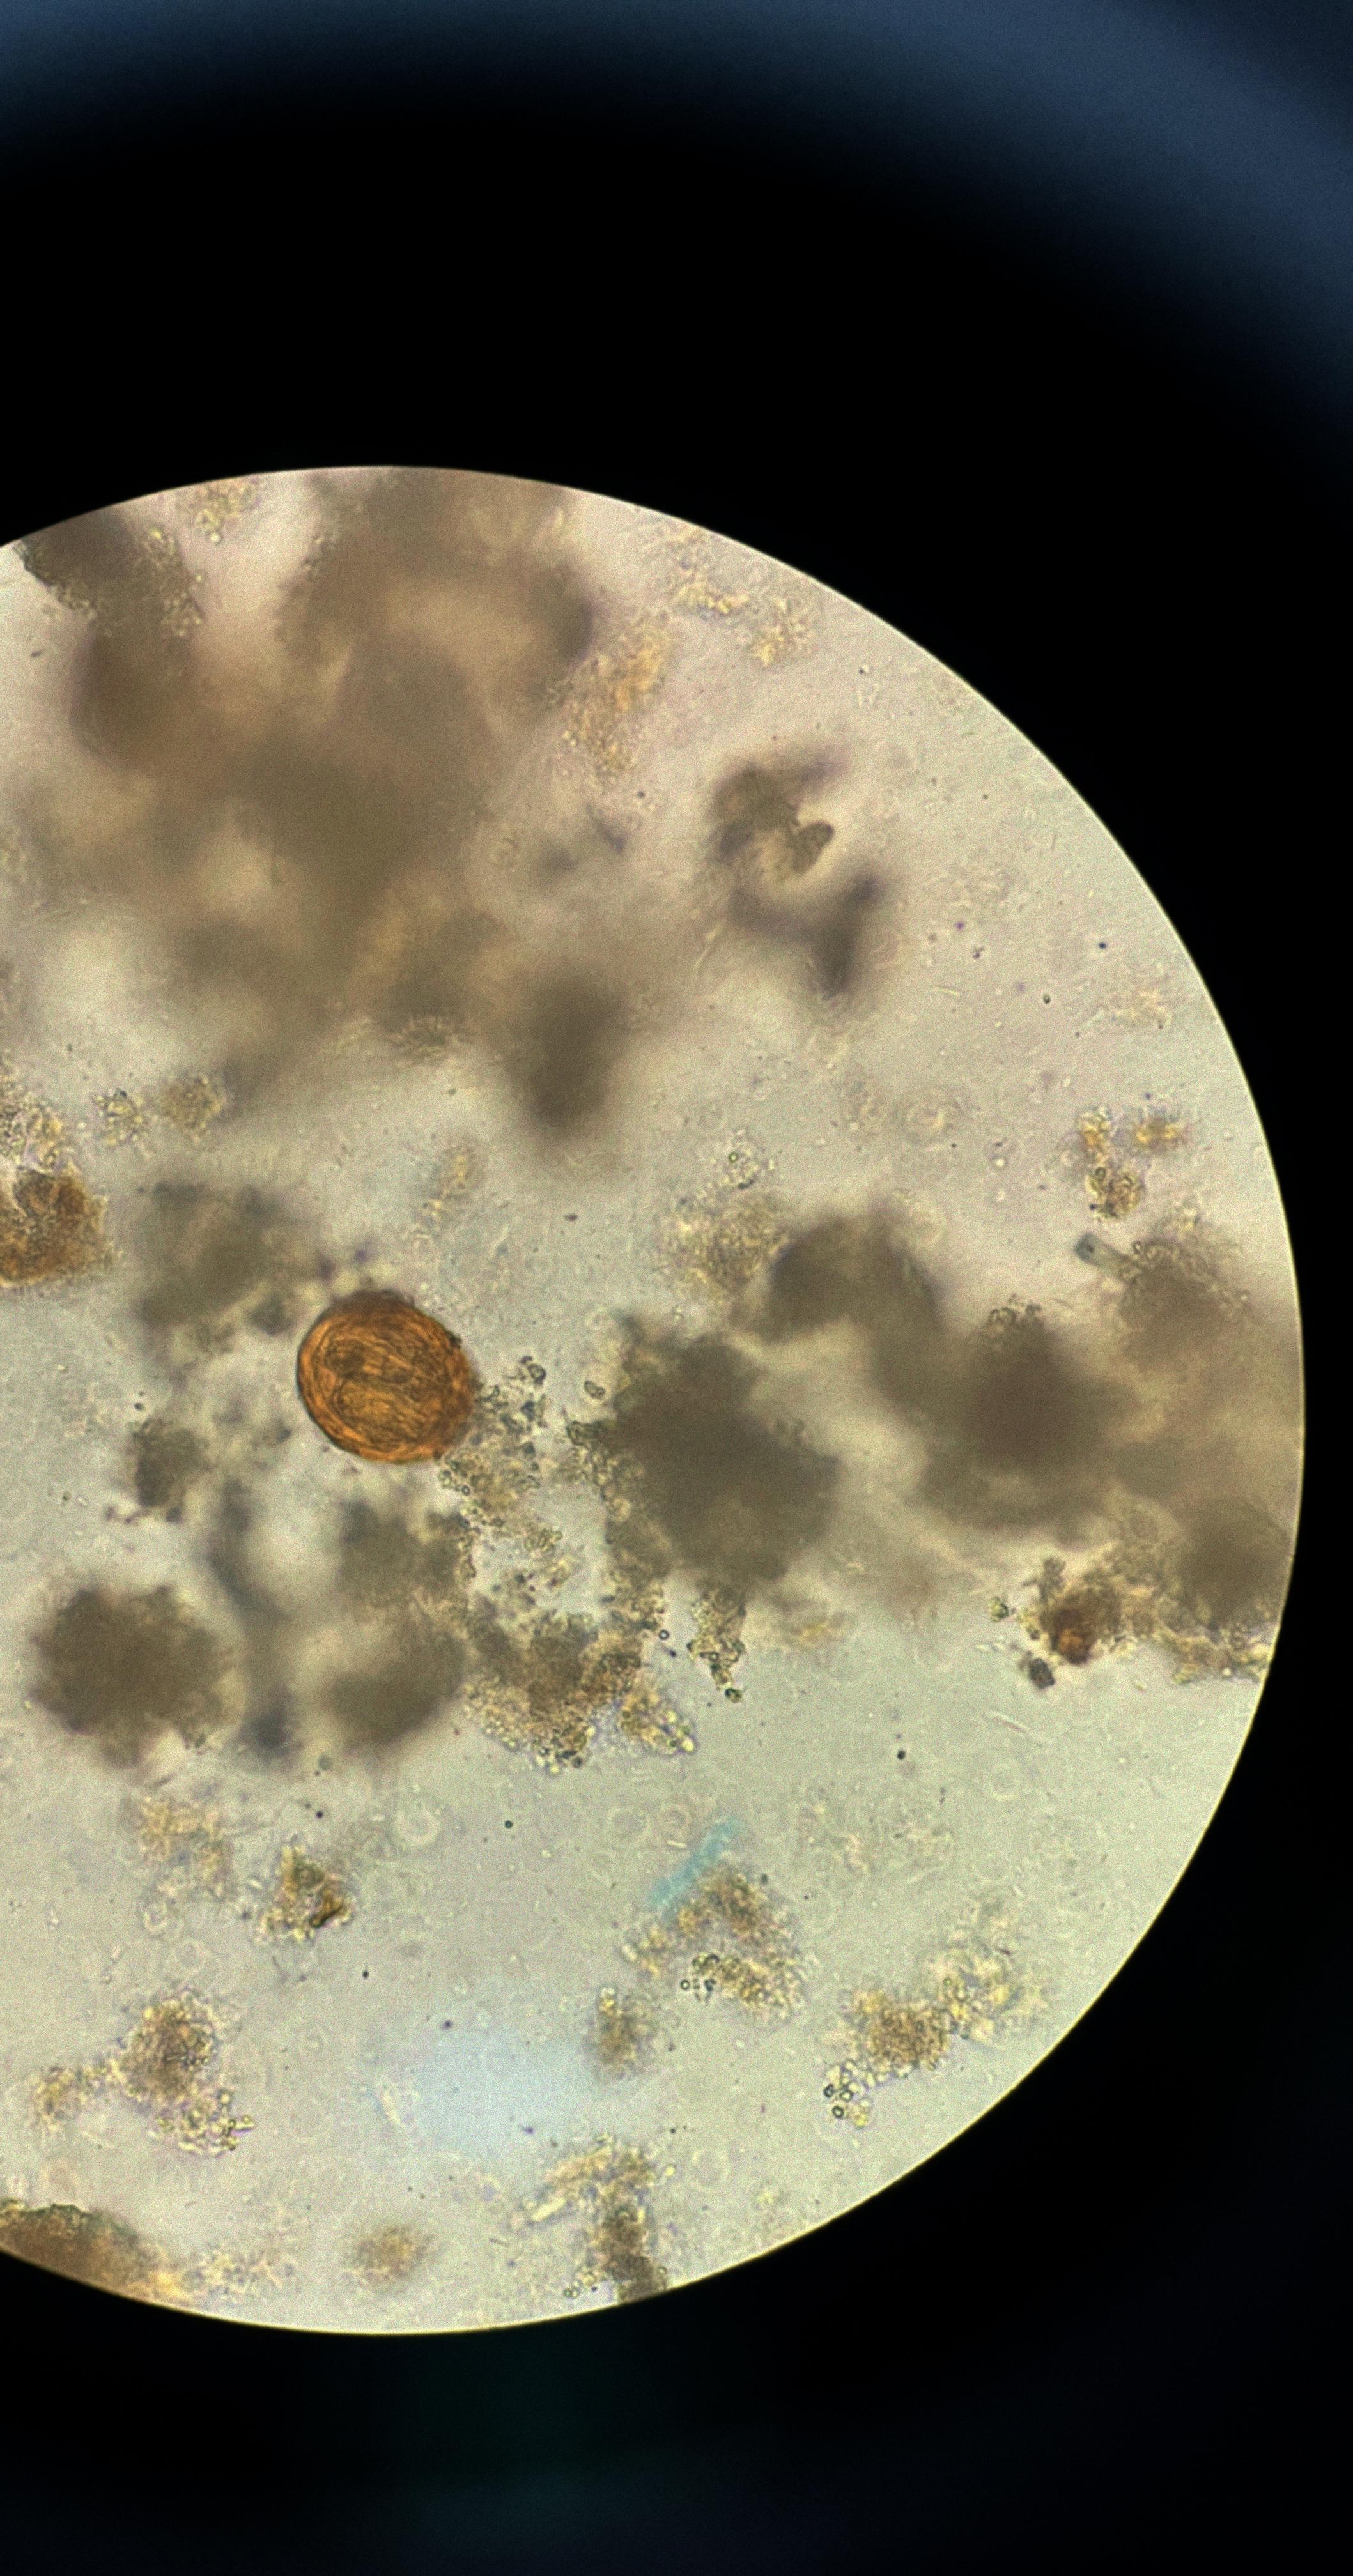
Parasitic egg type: Ascaris lumbricoides